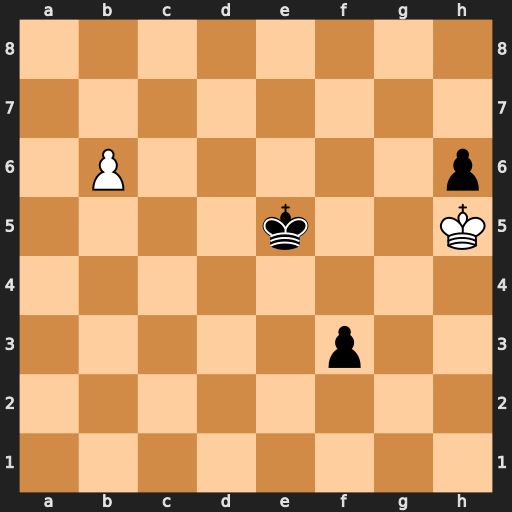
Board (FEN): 8/8/1P5p/4k2K/8/5p2/8/8
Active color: w
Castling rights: -
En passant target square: -
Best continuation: b7 f2 b8=Q+